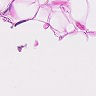
Metastatic tissue present: no